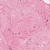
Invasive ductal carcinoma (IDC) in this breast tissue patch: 0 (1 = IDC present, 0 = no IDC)